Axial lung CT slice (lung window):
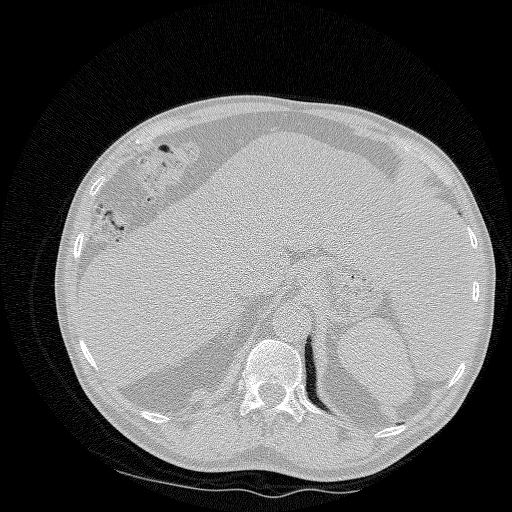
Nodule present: no